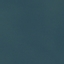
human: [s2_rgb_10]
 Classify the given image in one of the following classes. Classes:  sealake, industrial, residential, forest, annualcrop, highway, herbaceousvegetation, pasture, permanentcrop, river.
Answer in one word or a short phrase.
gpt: SeaLake